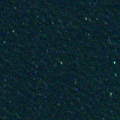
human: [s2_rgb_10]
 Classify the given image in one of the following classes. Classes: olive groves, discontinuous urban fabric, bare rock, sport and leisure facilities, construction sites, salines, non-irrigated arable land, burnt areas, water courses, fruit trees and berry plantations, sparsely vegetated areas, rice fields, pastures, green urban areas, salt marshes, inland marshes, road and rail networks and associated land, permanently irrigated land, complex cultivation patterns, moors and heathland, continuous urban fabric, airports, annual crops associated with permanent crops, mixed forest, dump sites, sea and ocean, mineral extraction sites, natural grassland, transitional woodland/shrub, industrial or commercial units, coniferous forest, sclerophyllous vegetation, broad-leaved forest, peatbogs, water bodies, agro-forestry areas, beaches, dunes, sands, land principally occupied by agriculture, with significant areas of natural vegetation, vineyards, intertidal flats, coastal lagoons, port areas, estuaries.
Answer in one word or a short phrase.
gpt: sea and ocean